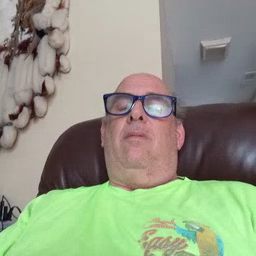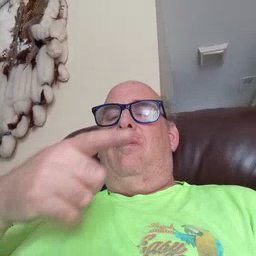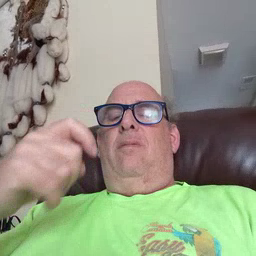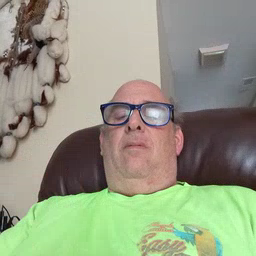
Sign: fast